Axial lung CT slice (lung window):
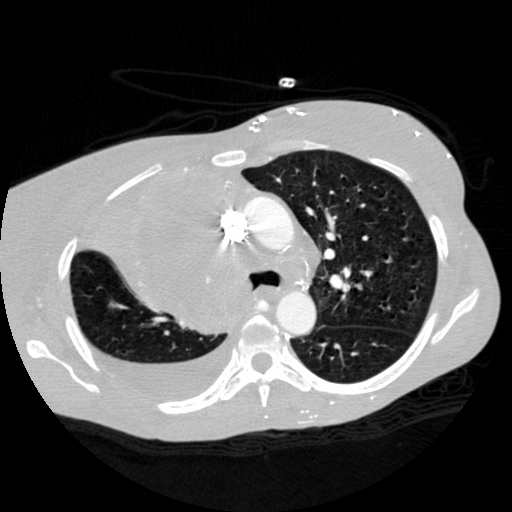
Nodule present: no